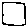
Label: square